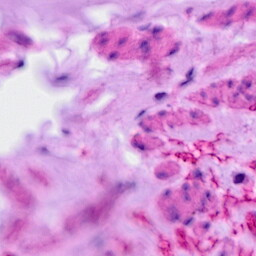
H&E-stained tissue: Ovarian